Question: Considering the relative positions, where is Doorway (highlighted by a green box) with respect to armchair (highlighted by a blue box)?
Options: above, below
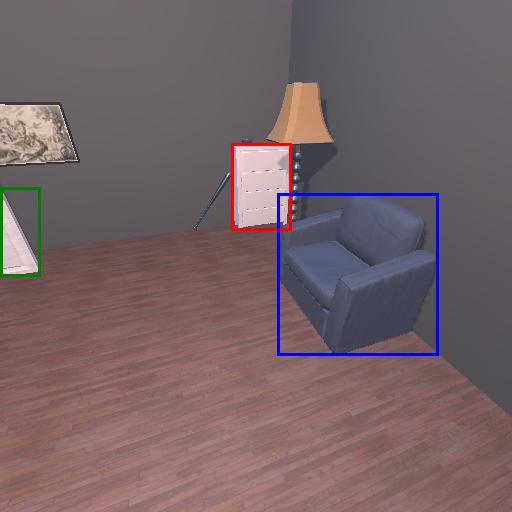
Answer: above